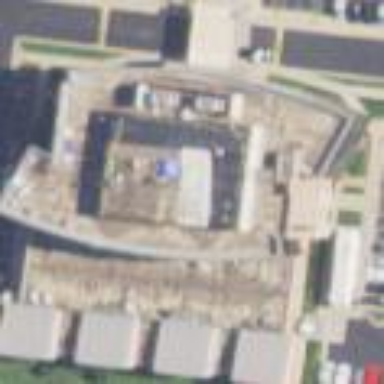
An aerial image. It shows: Building.